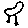
Label: bird